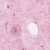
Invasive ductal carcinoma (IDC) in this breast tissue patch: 0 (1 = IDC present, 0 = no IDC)